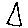
Label: triangle